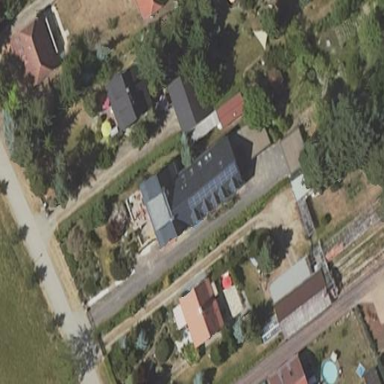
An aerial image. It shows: Detached building.